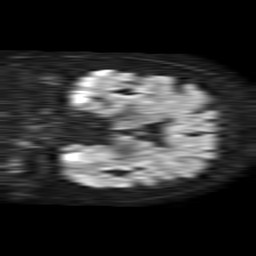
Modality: TRACE
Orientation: coronal
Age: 76
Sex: female
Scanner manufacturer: philips
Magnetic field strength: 1.5 T
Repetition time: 4.6 s
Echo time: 0.08517 s